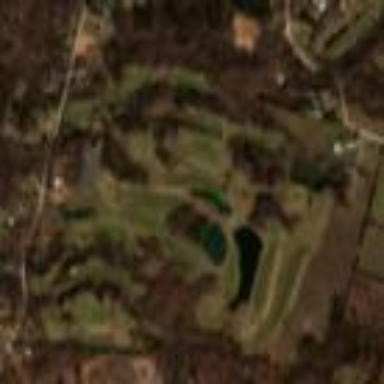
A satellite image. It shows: Golf course surrounded by greenery.